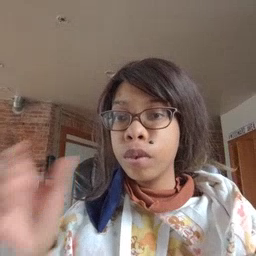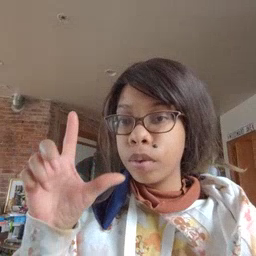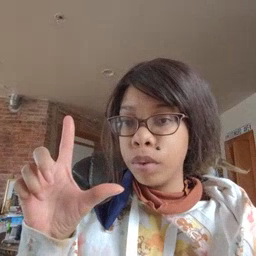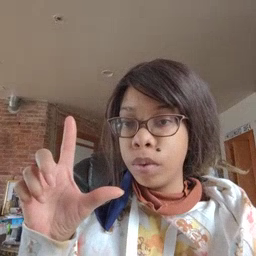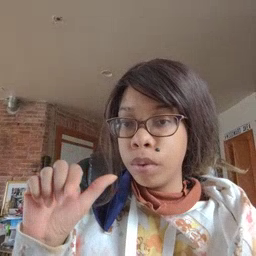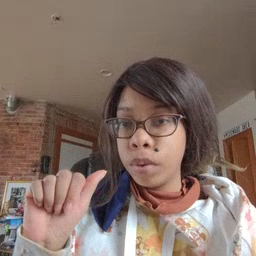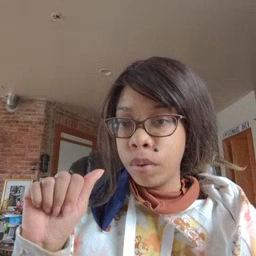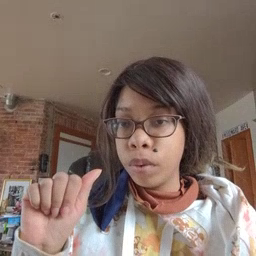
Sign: lamp